Field crop: maize
Growth stage: 2
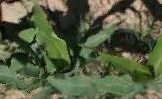
Species: maize